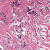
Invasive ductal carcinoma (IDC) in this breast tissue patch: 1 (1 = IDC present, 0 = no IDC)